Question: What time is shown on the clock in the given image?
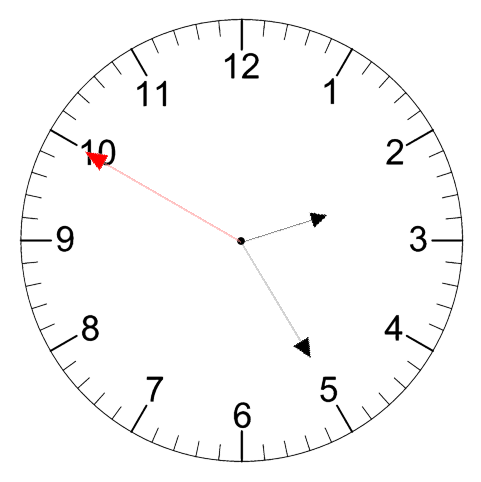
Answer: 02:24:50